Question: I'm having a WebAPI project (MVC5) and just put an image in Content/Images. I'd like to load this image in C# and edit some stuff on runtime:
'''
string originalFileName = "/Content/Images/Image.png";
Bitmap bitmap = new Bitmap(originalFileName);
Graphics g = Graphics.FromImage(bitmap);
'''
This does not work unfortunatly, I'm getting an exception: System.ArgumentException - >Parameter is not valid.
My setup (code view left, solution explorer right):

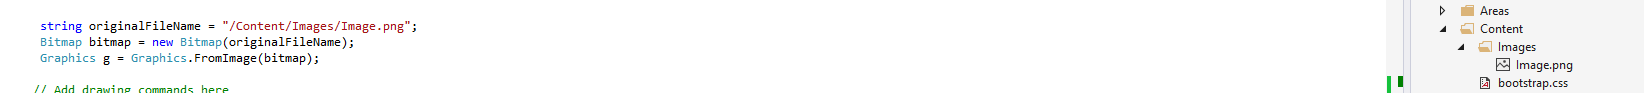
Answer: 1. Use an Application-root-relative filename (add a ~ character): ~/content/Images/Image.png.
2. Use Server.MapPath to convert the Application-root-relative filename to an absolute filename.
3. Pass this absolute filename into the Bitmap constructor.
Like so:
'''
String fileName = "~/Content/Images/Image.png";
fileName = Server.MapPath( fileName );
if( File.Exists( fileName ) ) {
using( Bitmap bmp = new Bitmap( fileName ) )
using( Graphics g = Graphics.FromImage( bmp ) ) {
// do stuff here
}
}
'''